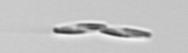
Label: Pseudo-nitzschia